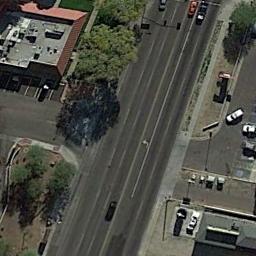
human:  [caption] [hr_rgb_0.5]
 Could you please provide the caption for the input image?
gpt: The freeway is next to a building with some cars .

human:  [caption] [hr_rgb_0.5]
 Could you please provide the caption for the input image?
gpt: There are many buildings and green plants on both sides of the freeway, And there are several cars on the freeway .

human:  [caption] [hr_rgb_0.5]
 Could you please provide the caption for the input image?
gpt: There was only one big truck on the highway .

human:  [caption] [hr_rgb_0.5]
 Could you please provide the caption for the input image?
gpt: A straight freeway with two intersection goes through the block .

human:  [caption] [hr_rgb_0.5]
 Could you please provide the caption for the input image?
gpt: There are some buildings and trees beside the freeway on urban area .